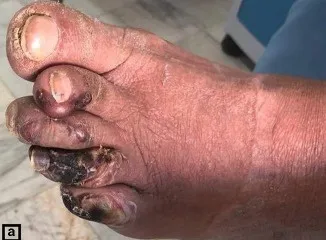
Wound lesion on the right foot of the patient. Lesions on the toes.
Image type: medical_photograph (other_medical_photograph)